Field crop: maize
Growth stage: 1
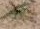
Species: salsola